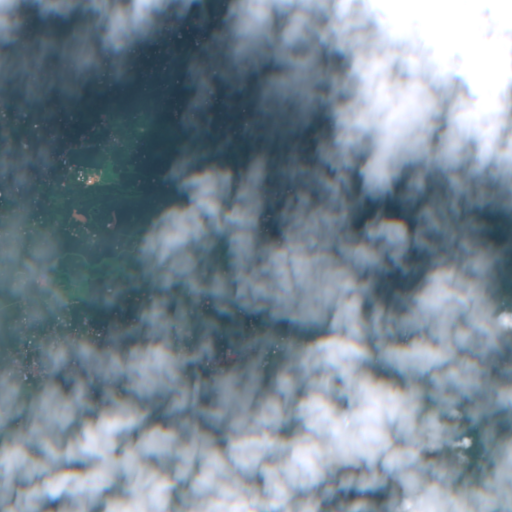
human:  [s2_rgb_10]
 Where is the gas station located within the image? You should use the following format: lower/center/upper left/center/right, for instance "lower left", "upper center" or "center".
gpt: The gas station is located in the lower left of the image.
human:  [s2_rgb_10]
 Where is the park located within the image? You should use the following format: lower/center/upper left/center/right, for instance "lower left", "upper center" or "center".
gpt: The park is located in the lower right of the image.
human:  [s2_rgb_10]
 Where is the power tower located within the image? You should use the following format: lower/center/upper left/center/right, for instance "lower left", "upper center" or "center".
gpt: The power tower is located in the lower left of the image.
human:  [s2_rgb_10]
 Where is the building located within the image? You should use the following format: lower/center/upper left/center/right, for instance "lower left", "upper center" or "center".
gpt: There is no building in the image.